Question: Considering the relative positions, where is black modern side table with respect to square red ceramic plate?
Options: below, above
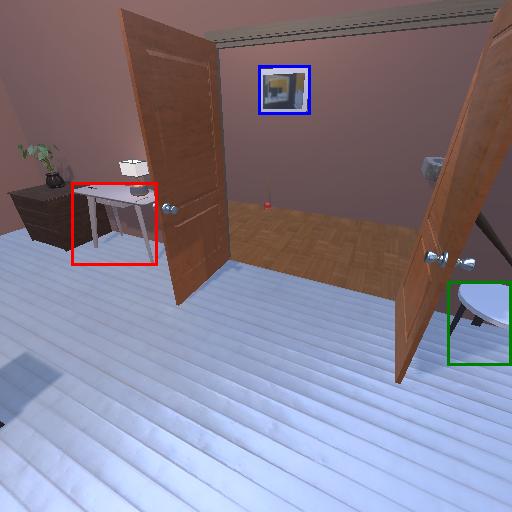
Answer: below